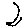
Label: moon